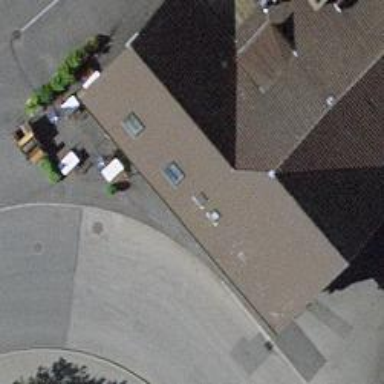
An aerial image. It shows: Restaurant.